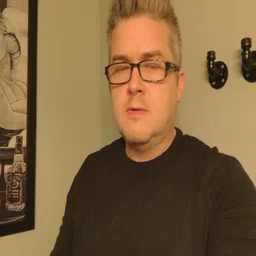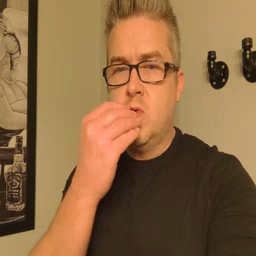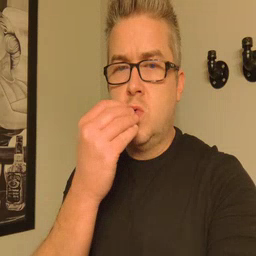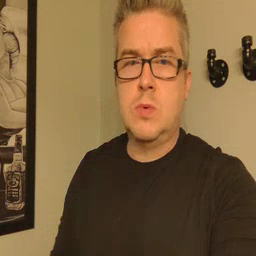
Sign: food